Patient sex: F
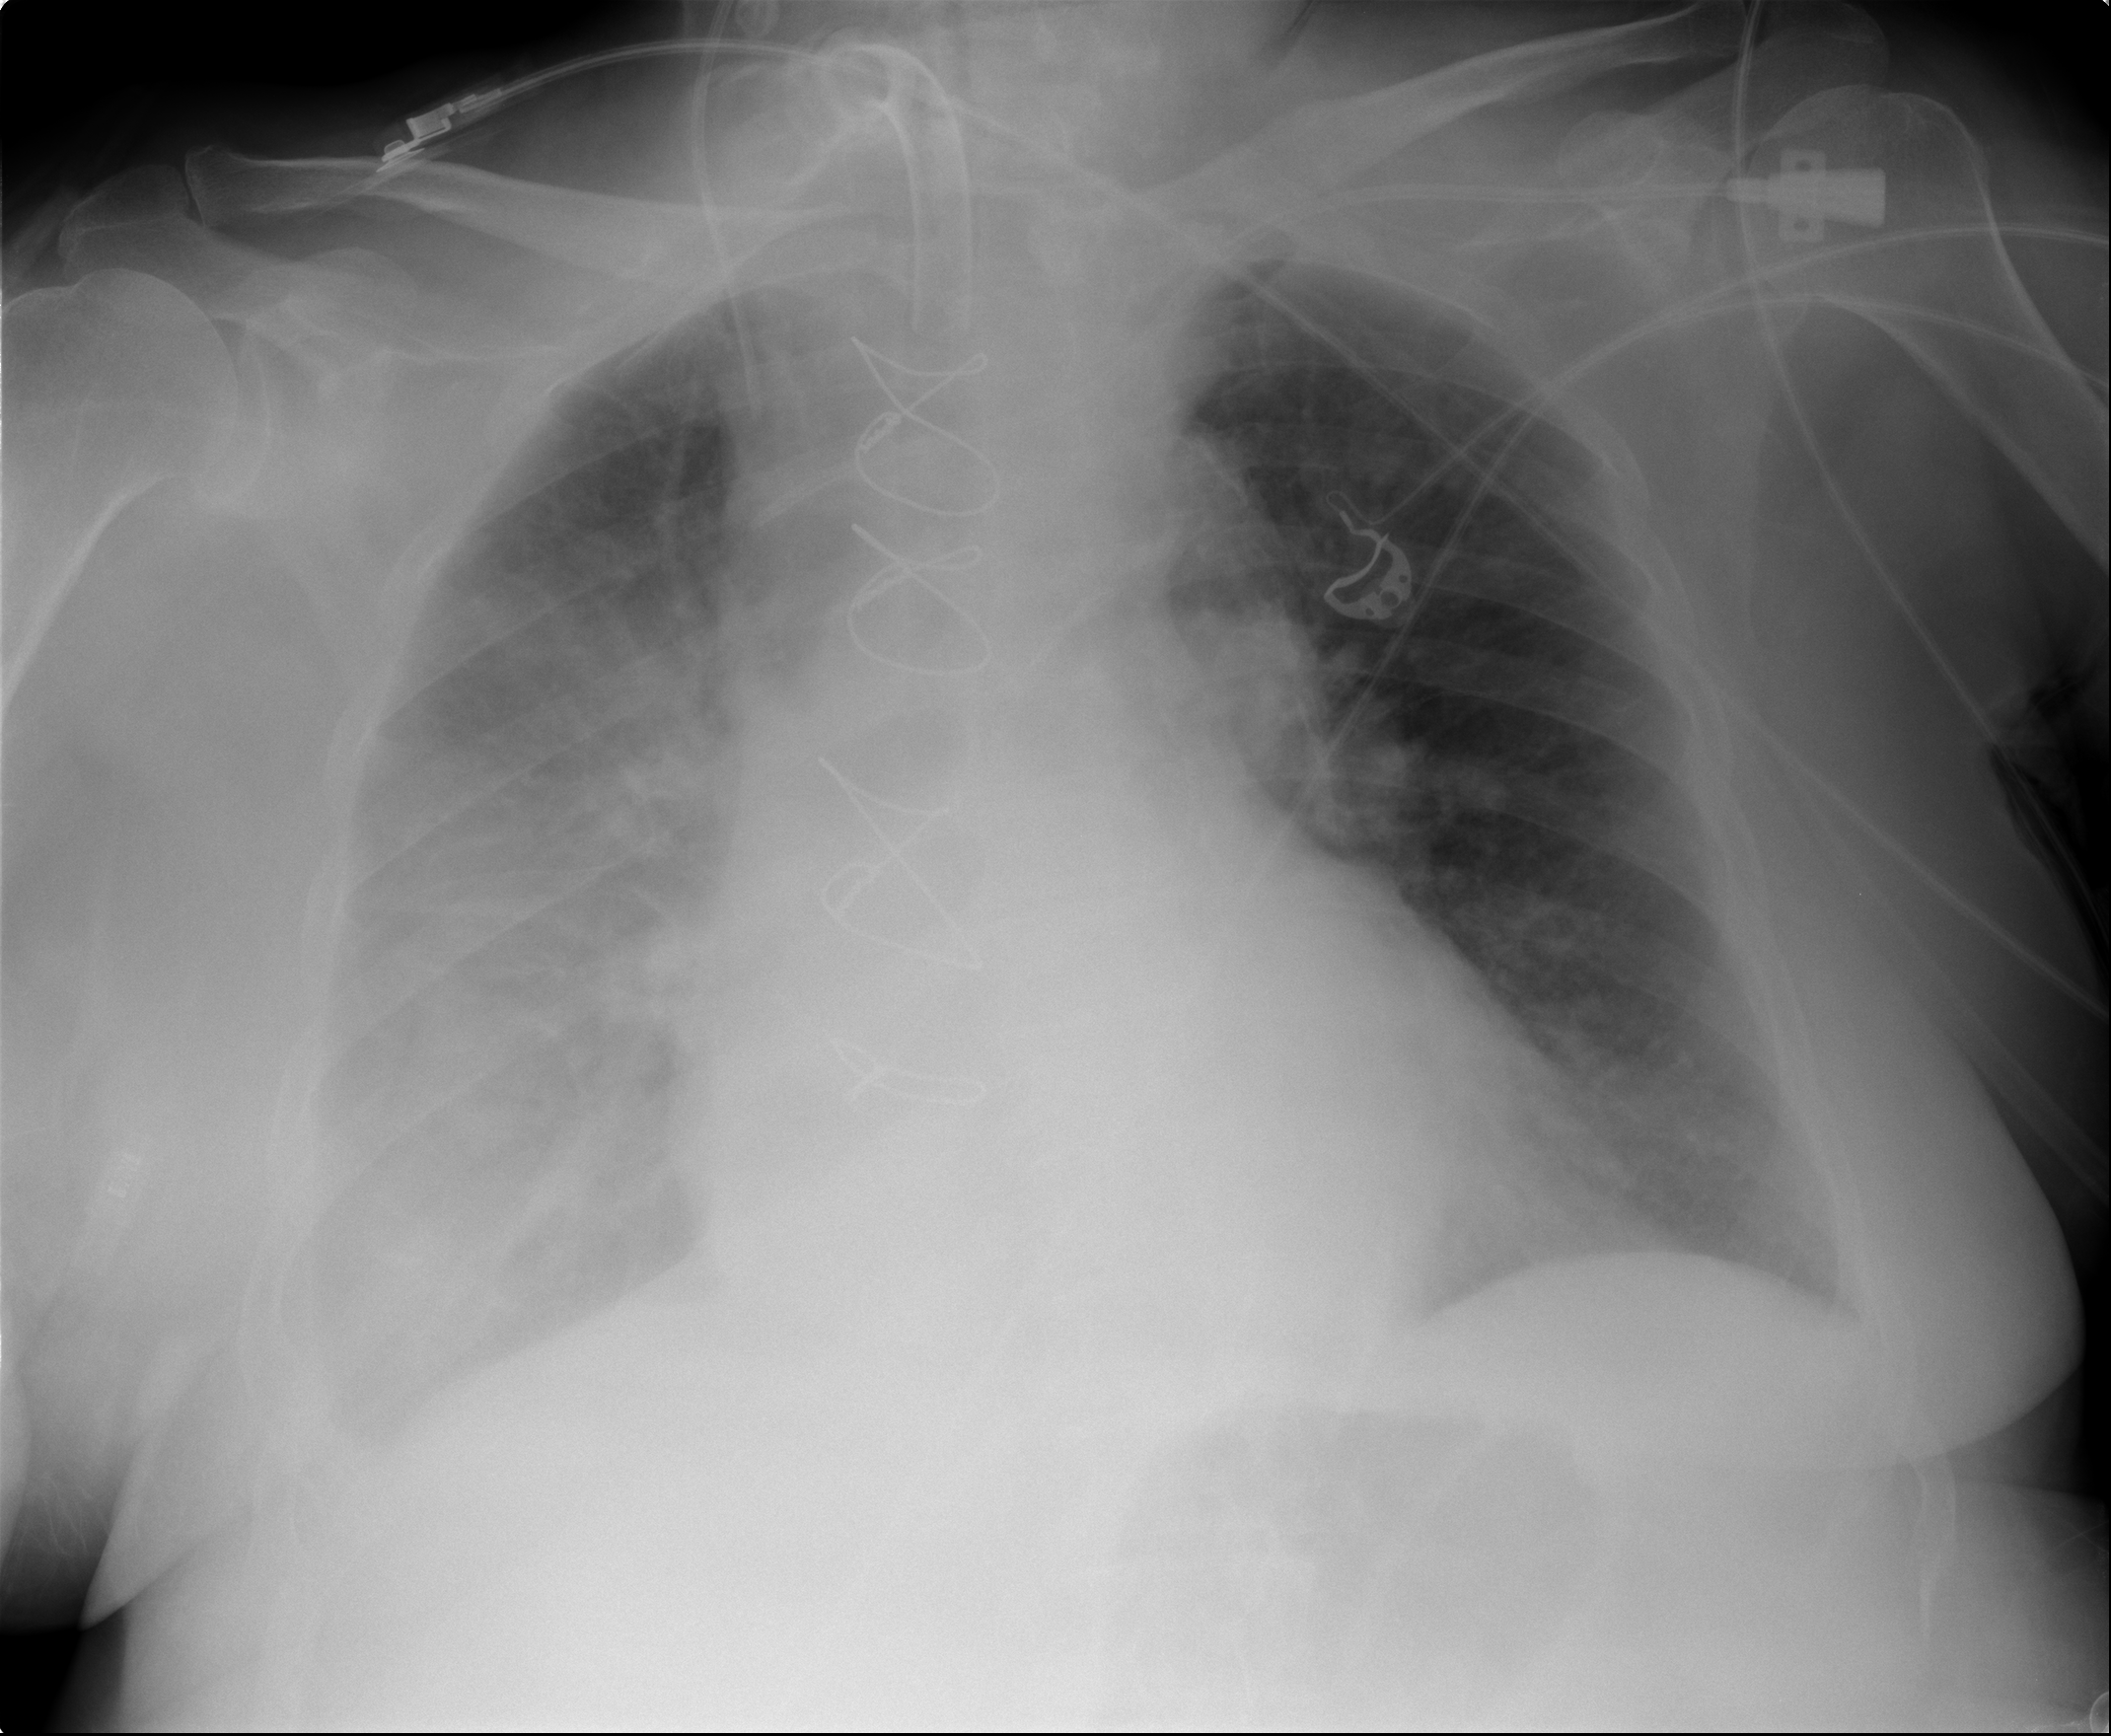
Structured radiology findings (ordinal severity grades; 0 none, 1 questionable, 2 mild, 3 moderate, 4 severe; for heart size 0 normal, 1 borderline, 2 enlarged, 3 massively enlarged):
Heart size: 1
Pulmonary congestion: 2
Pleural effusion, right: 2
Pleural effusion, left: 3
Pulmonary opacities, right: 2
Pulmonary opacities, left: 0
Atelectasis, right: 3
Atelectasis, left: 2